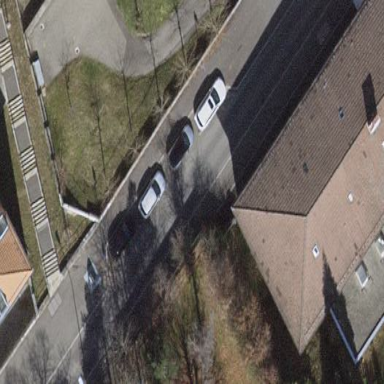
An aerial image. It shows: Street-side parallel parking area.